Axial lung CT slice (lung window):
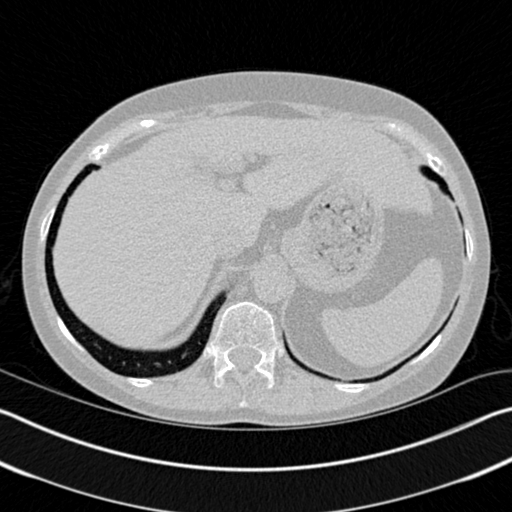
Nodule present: no